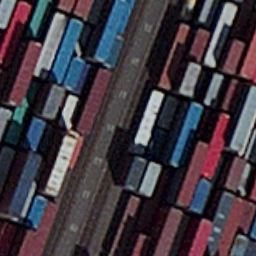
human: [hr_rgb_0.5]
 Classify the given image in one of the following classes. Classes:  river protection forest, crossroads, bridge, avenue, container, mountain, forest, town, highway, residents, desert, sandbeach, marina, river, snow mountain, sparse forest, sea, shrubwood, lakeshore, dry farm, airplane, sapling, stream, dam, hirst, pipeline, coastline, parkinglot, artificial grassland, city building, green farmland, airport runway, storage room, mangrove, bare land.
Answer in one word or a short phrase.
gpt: container